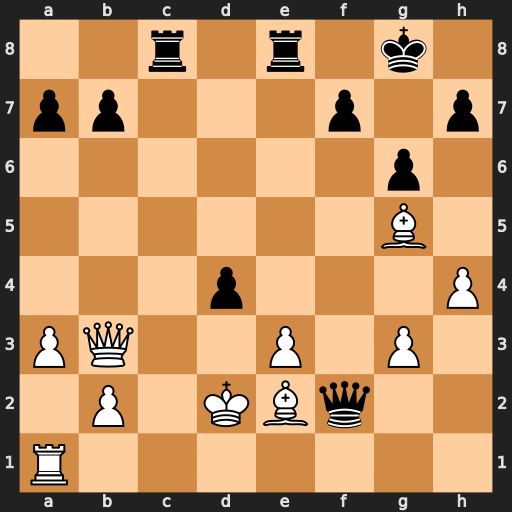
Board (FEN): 2r1r1k1/pp3p1p/6p1/6B1/3p3P/PQ2P1P1/1P1KBq2/R7
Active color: w
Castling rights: -
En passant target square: -
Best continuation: Rf1 Rxe3 Bxe3 Qxe3+ Qxe3